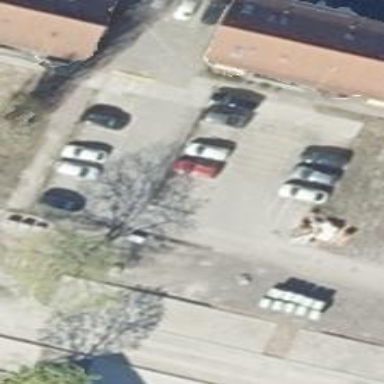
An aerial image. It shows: Parking area with surface.